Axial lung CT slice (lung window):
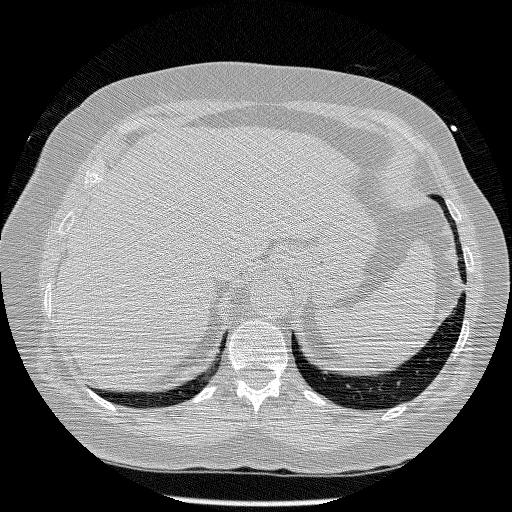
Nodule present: no